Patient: sex M, age 50
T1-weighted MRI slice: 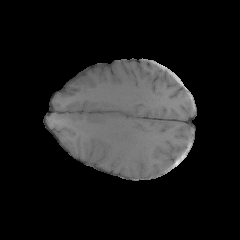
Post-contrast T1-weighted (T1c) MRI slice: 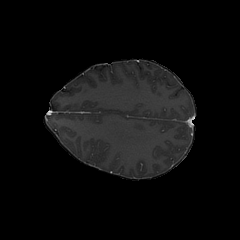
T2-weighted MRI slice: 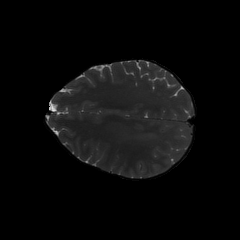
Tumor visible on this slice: no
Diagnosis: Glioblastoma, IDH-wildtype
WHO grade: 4